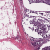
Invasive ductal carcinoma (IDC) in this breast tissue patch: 1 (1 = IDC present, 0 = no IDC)